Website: home-depot
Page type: delivery-shipping
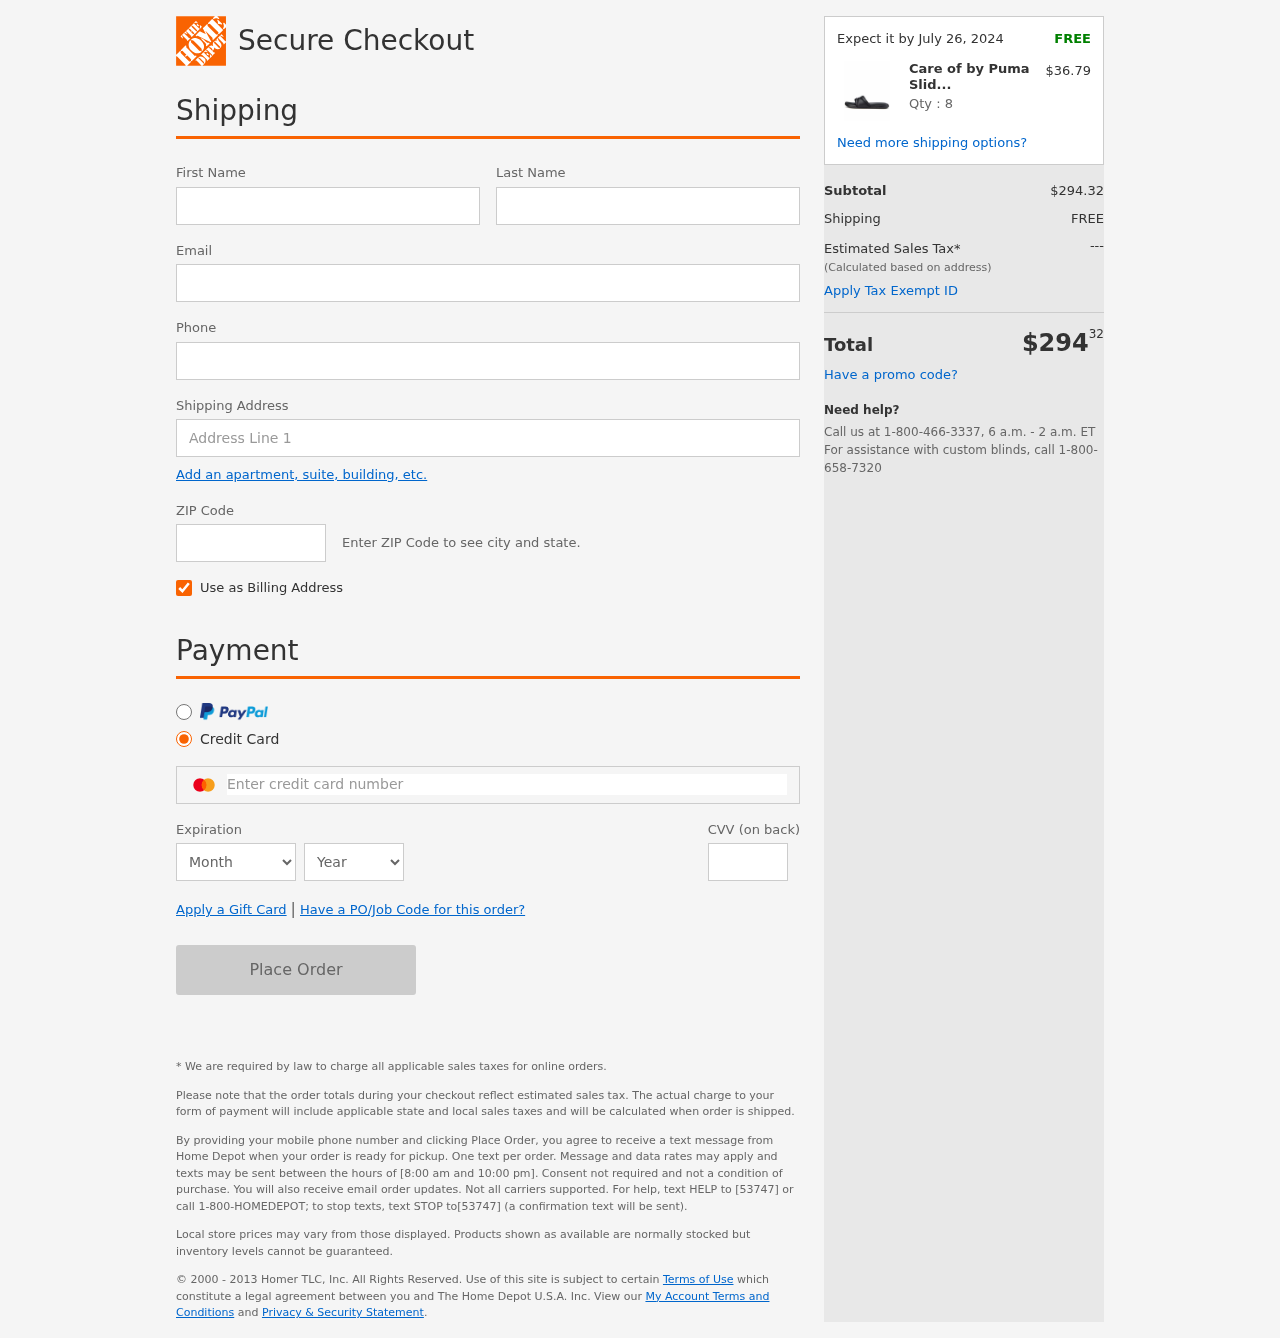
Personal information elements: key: PII_CARD_CVV
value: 549
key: PII_CARD_EXPIRY_MONTH
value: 10
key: PII_CARD_EXPIRY_YEAR
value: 30
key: PII_CARD_NUMBER
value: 5391 1653 6574 8901
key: PII_EMAIL
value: teresa.thomas@yahoo.com
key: PII_FIRSTNAME
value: Teresa
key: PII_LASTNAME
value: Thomas
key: PII_PHONE
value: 7735835039
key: PII_POSTCODE
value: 08454
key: PII_STREET
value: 49828 Cameron Plain
Product elements: key: PRODUCT1_NAME
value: Care of by Puma Slide 2 Women's Flip Flops
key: PRODUCT1_PRICE
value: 36.79
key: PRODUCT1_QUANTITY
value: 8
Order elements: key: ORDER_DELIVERY_DATE
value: Expect it by July 26, 2024
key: ORDER_SUBTOTAL
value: $294.32
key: ORDER_SHIPPING_COST
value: FREE
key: ORDER_TOTAL
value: $29432